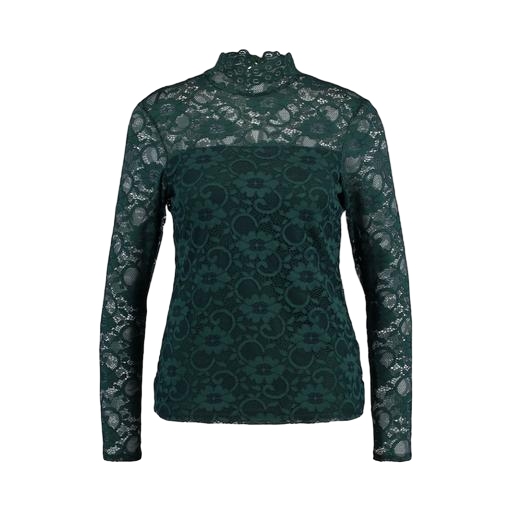
green plus size mock-neck top only macy, green polo-neck top, mock neck lace top, white background